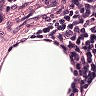
Metastatic tissue present: no